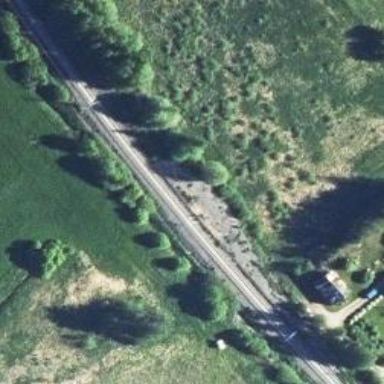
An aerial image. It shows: Railway with continuous electrified contact lines.